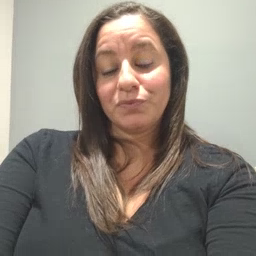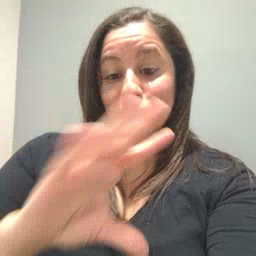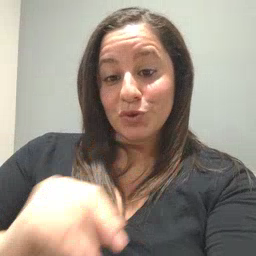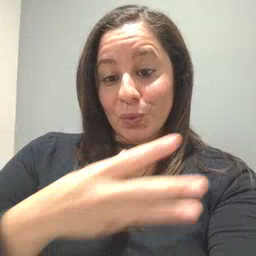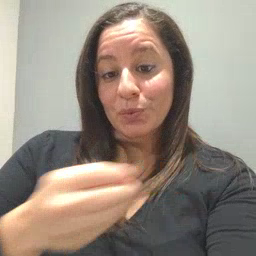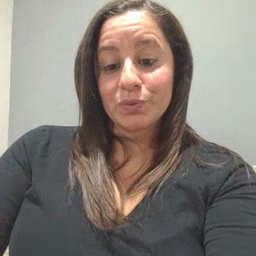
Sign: story